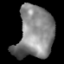
Tissue: lung
Cell type: Epithelial cells
Senescence score: 0.1717
Nuclear area (px): 1878
Mean DAPI intensity: 133.091